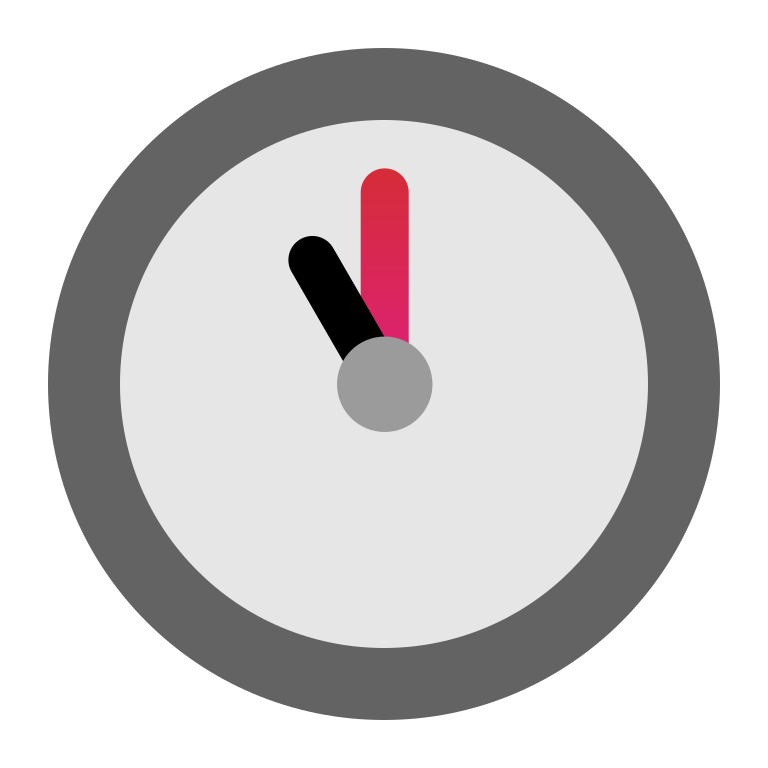
eleven oclock flat